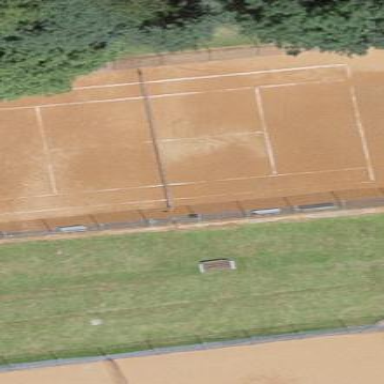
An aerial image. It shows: Tennis court on pitch.